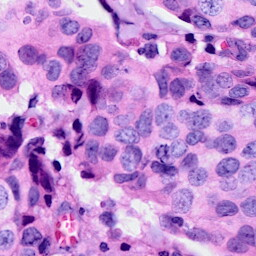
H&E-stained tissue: Breast